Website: macys
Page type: customer-info-address
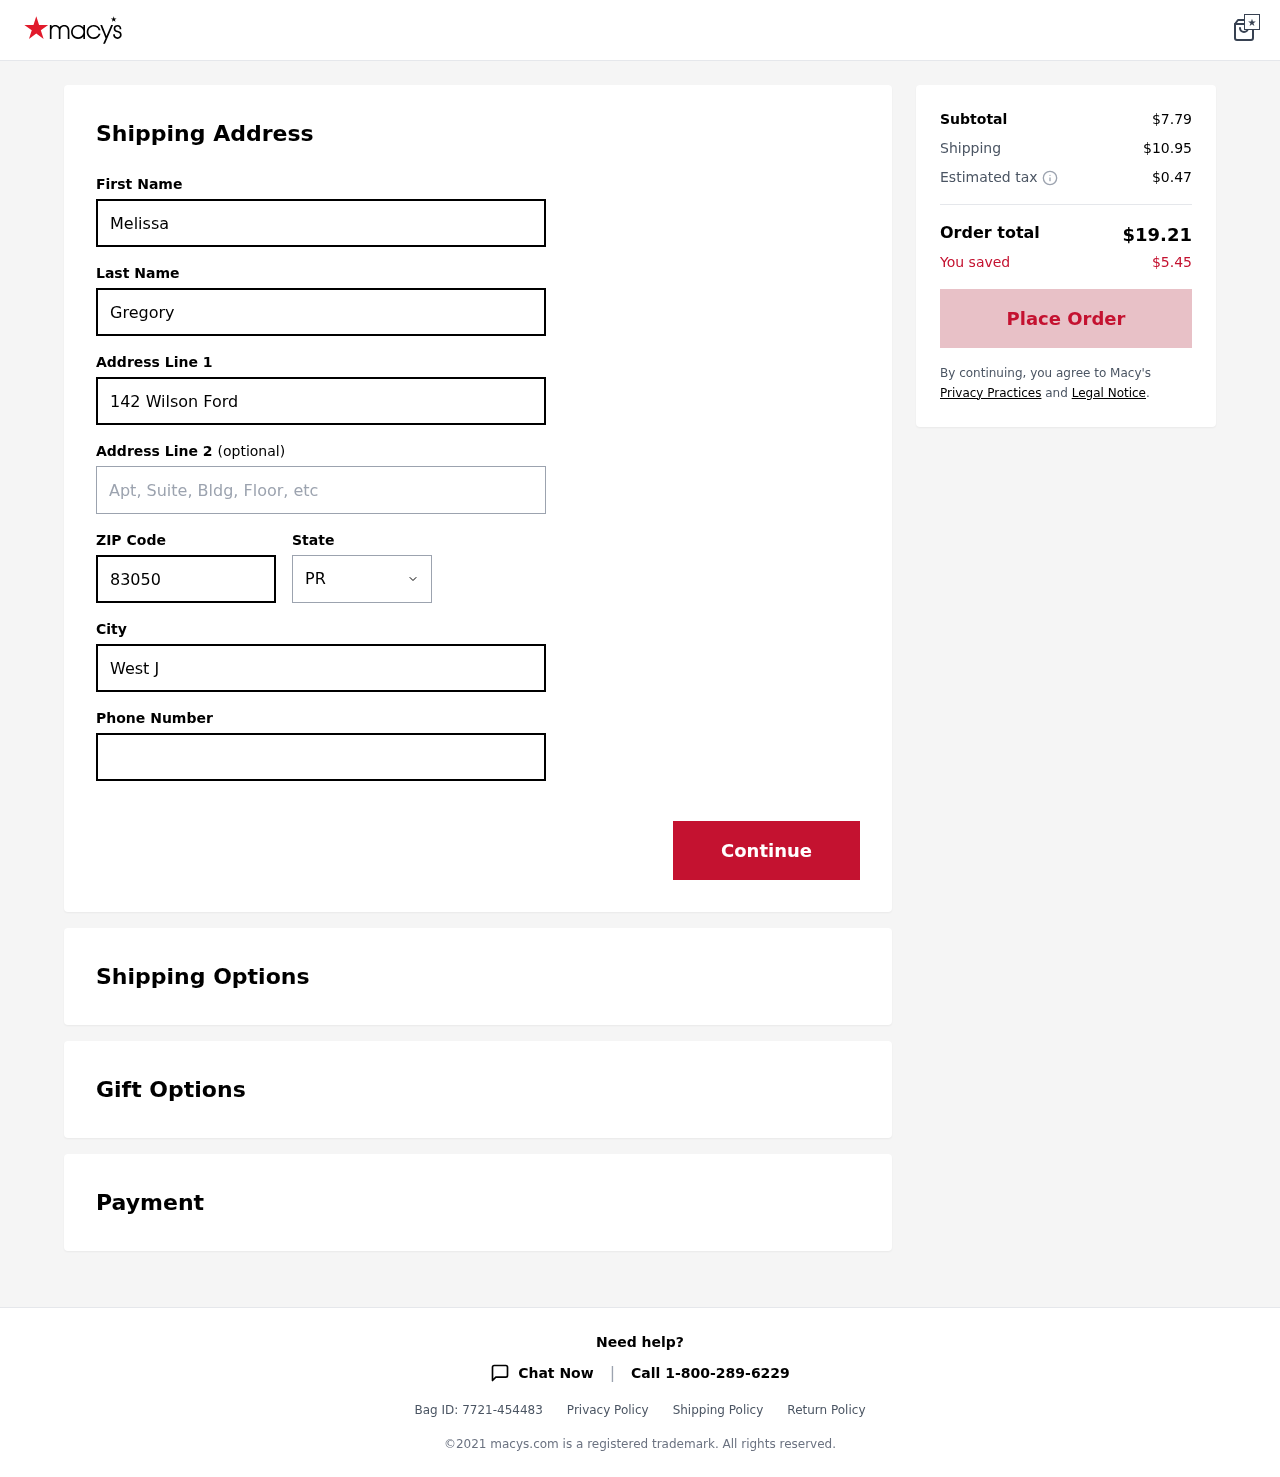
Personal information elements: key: PII_CITY
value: West Joshua
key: PII_FIRSTNAME
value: Melissa
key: PII_LASTNAME
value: Gregory
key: PII_PHONE
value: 8024850555
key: PII_POSTCODE
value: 83050
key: PII_STATE
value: PR
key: PII_STREET
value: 142 Wilson Ford
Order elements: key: ORDER_SUBTOTAL
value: $7.79
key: ORDER_SHIPPING_COST
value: $10.95
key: ORDER_TAX
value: $0.47
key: ORDER_TOTAL
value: $19.21
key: ORDER_SAVINGS
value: $5.45